Question: Double click for scope selection and + + were working fine before installing Aptana Studio plugin, but now both are not working. Is there any setting to enable it again?
I'm using Eclipse Kepler Service Release 1

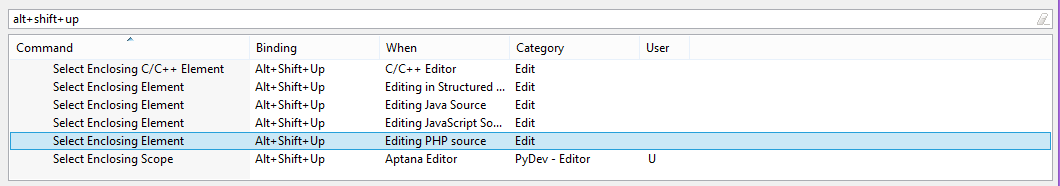
Answer: There may be key conflicts occurred between original short-cuts and with the Aptana plugins.
Go to Window->Preferences. Type keys in the search box. Type ++ in the keys preference page search box. If there are multiple commands registered then check the context of all these commands or assign new short-cut key.
!How to do this!
As you see in the picture. For Alt+Shift+Up keyboard short-cut multiple commands are registered. Change these short-cuts and make them unique.Click on text box, delete the content and Hold your key and Press .
Make sure that this short cut is not assigned to any other commands.
Now you can do selection scoping using the new short-cut i.e + while editing java source.